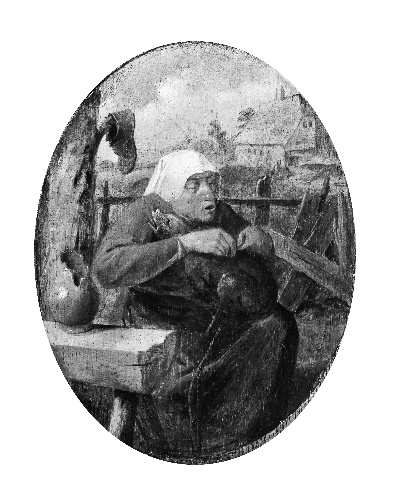
Title: A Peasant Woman Picking Fleas off a Dog
Artist: Adriaen Brouwer
Artist bio: Flemish, Oudenaarde 1605/6–1638 Antwerp
Date: ca. 1626–27
Object type: Painting
Classification: Paintings
Medium: Oil on wood
Dimensions: Oval 7 1/8 x 5 3/8 in. (18.1 x 13.7 cm); set in rectangular panel 8 x 6 1/4 in. (20.3 x 15.9 cm)
Department: European Paintings
Credit line: The Friedsam Collection, Bequest of Michael Friedsam, 1931
Accession year: 1932
Repository: Metropolitan Museum of Art, New York, NY
Tags: Women|Dogs